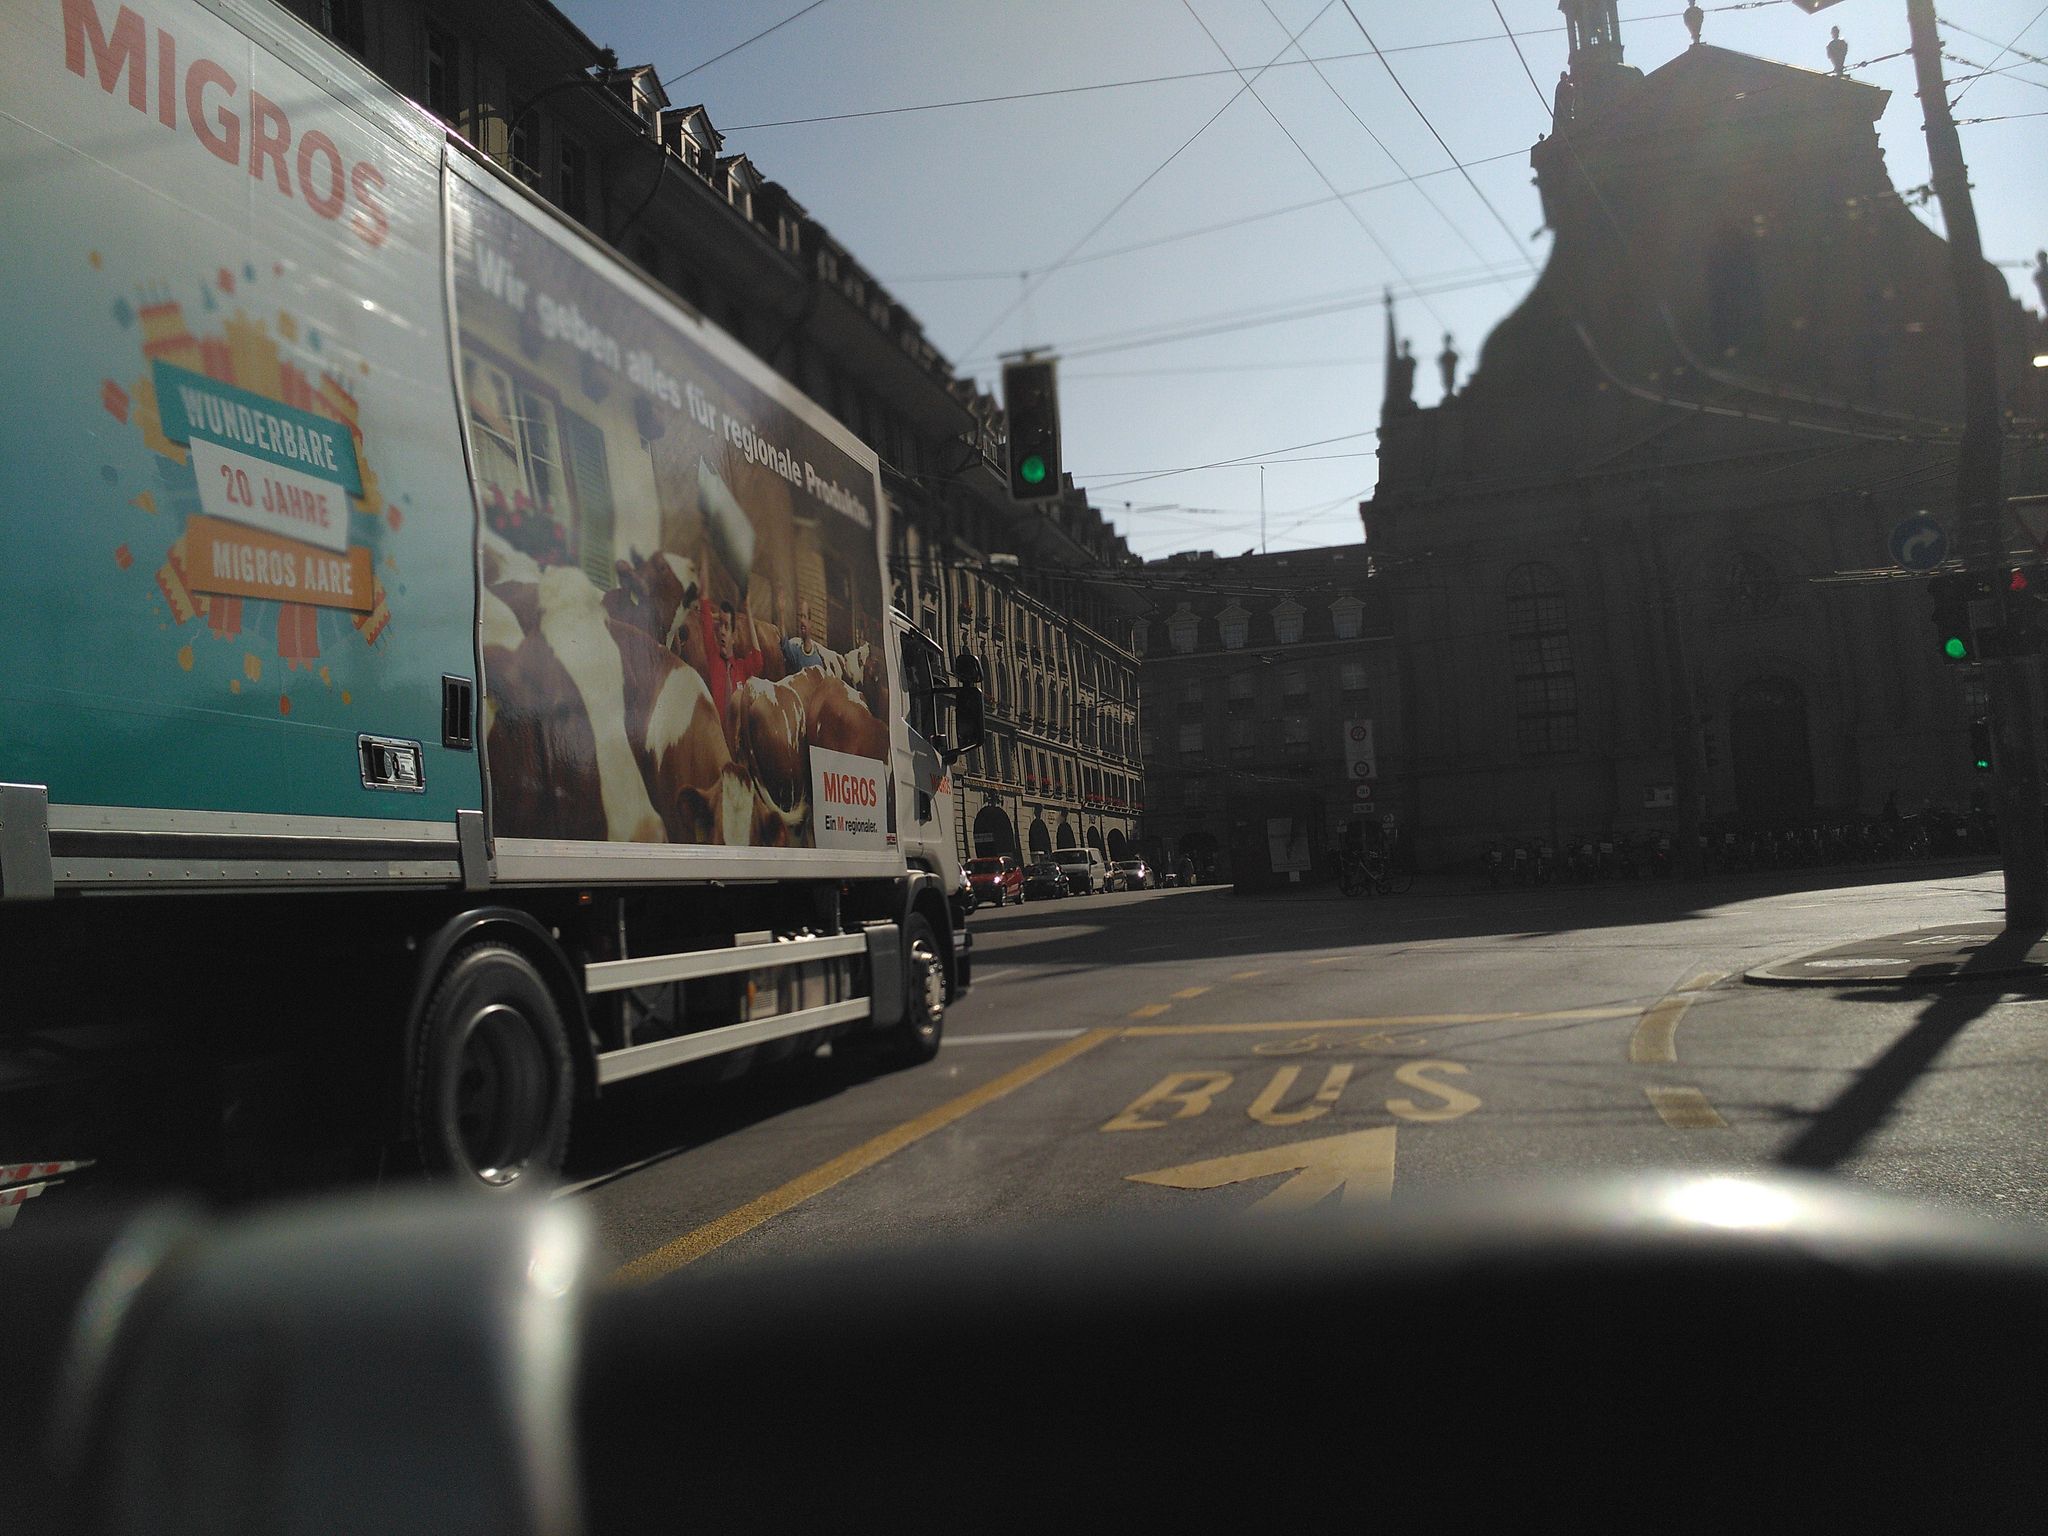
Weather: snowy
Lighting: day
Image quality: good
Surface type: driving surface
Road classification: service
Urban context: urban centre
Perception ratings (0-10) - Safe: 2.52, Lively: 3.42, Beautiful: 5.2, Boring: 2.94, Depressing: 3.9, Wealthy: 4.21